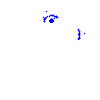
Particle: proton